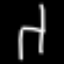
Label: chair